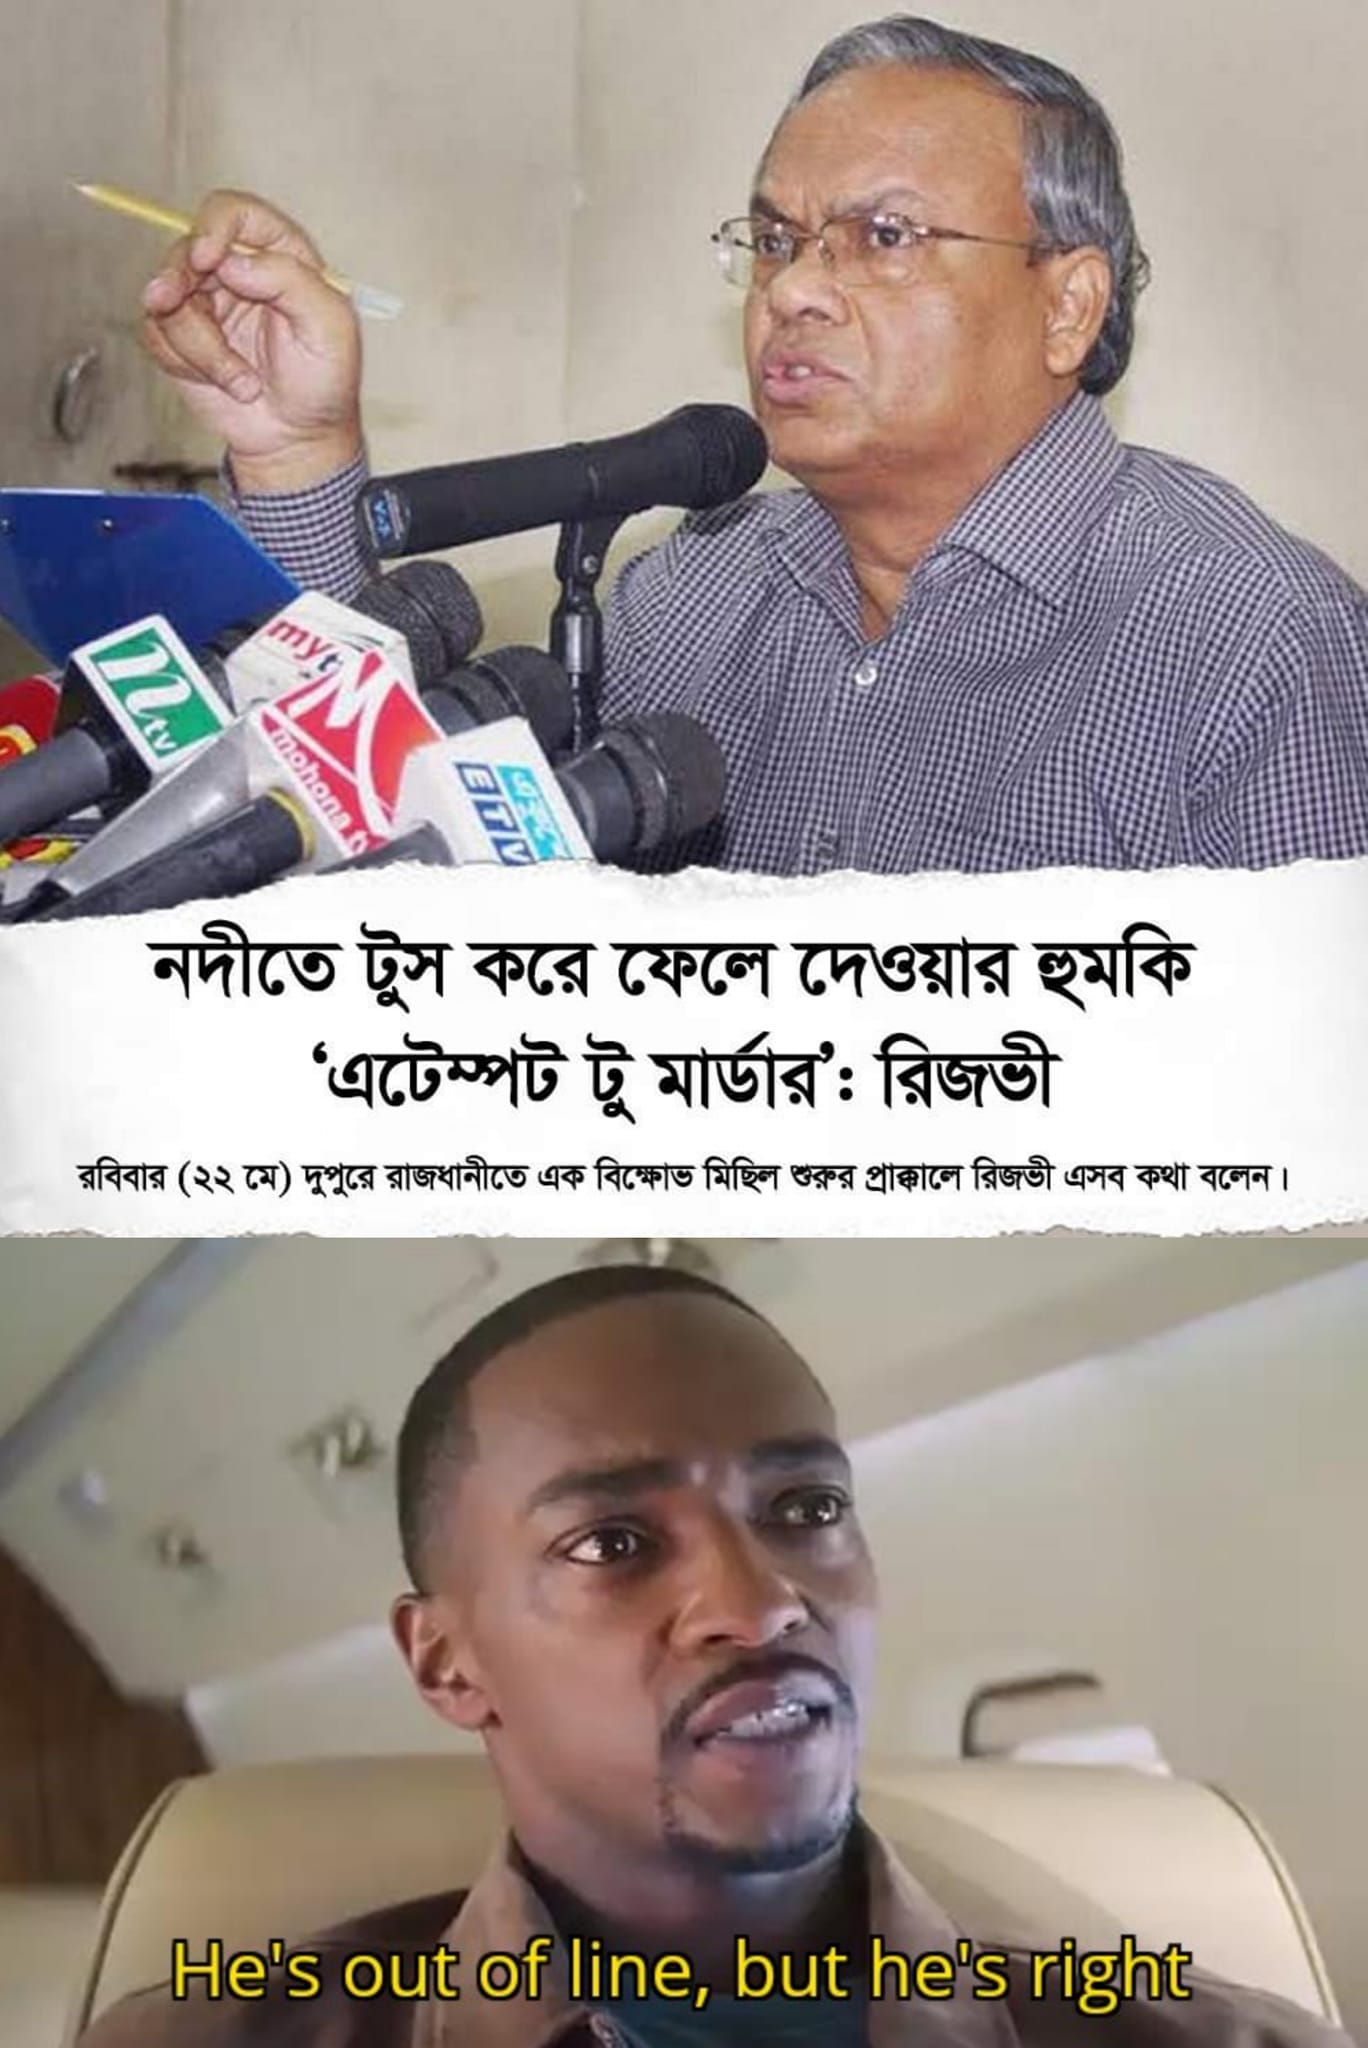
Caption: নদীতে টুস করে ফেলে দেওয়ার হুমকি 'এটেম্পট টু মার্ডার '   রিজভী    He's out of line , but he's right
Label: non-hate